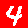
Digit: 4